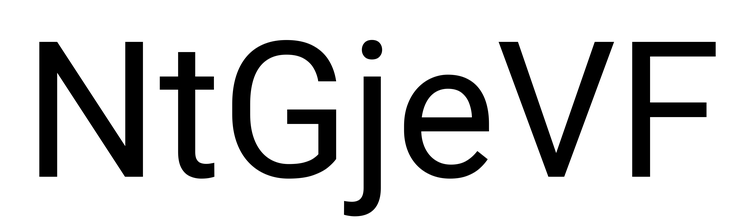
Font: Roboto_Regular